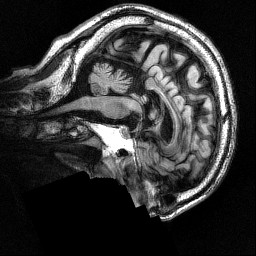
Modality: FLAIR
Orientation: sagittal
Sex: male
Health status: ill
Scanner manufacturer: siemens
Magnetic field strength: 3 T
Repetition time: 7 s
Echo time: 0.372 s